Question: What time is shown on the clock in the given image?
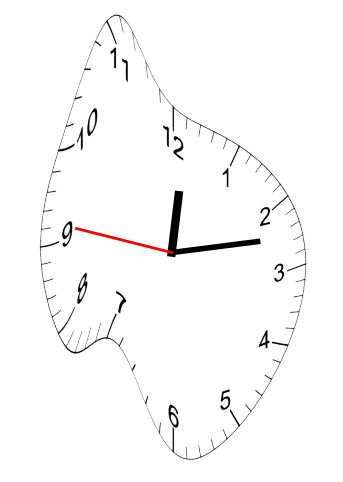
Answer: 12:12:46